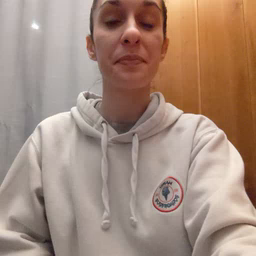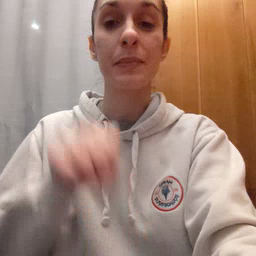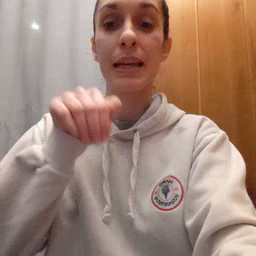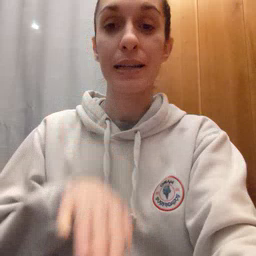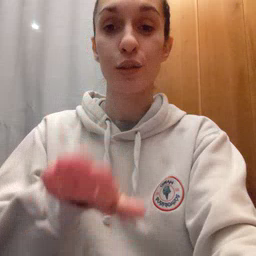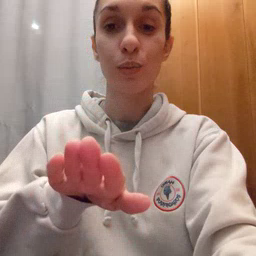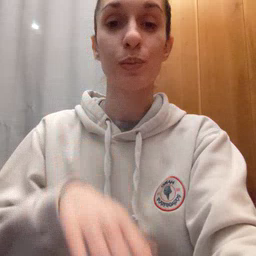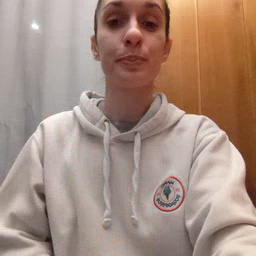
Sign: into